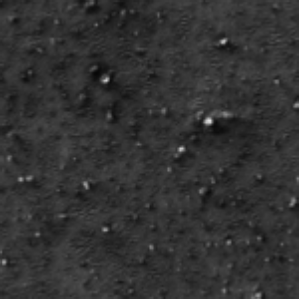
Label: frost